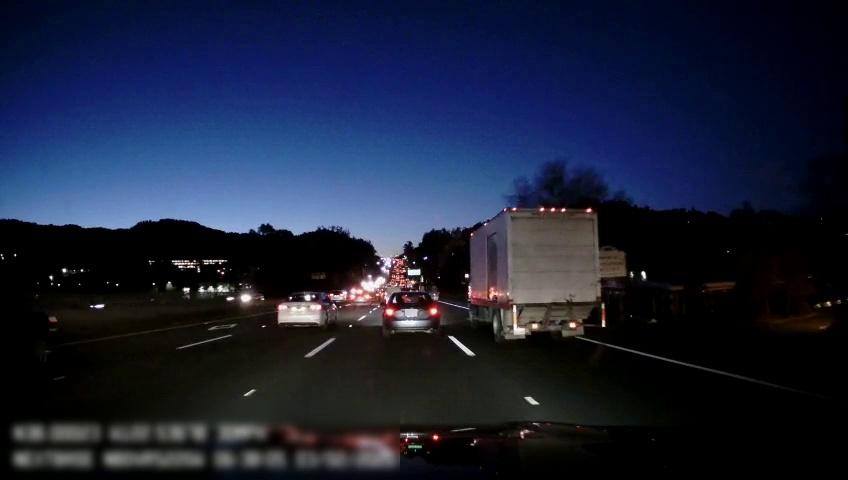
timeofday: Night
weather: Other
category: Drivable Space
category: Vehicles | Car
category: Vehicles | Other LV
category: Vehicles | SUV
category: Vehicles | Car
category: Vehicles | Car
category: Vehicles | Truck
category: Vehicles | Car
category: Vehicles | Truck
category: Lanes | Alternate Lane
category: Lanes | Current Lane
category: Lanes | Current Lane
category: Lanes | Alternate Lane
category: Lanes | Alternate Lane
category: Traffic | Signs
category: Traffic | Signs